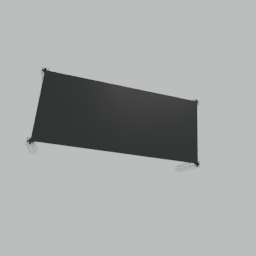
Label: furniture